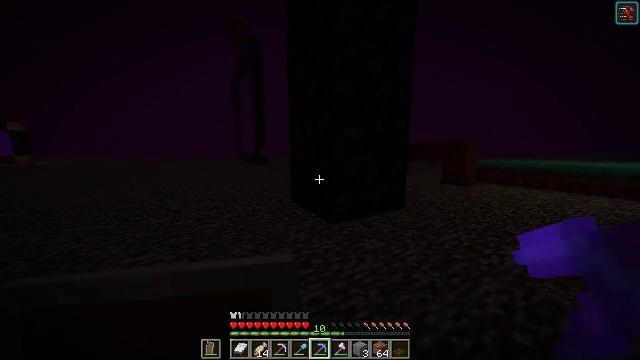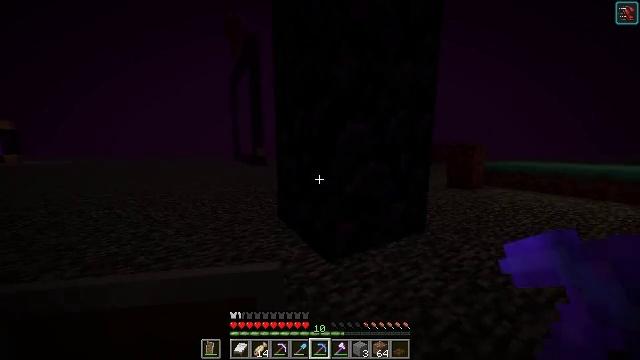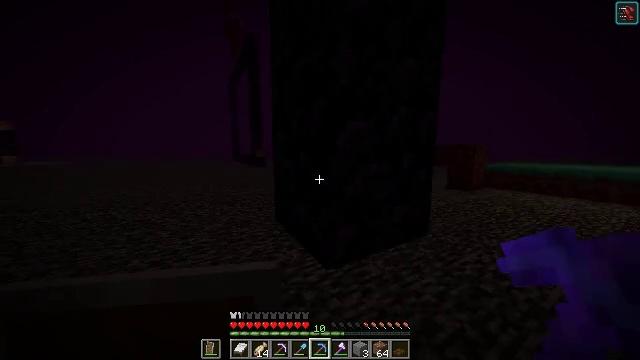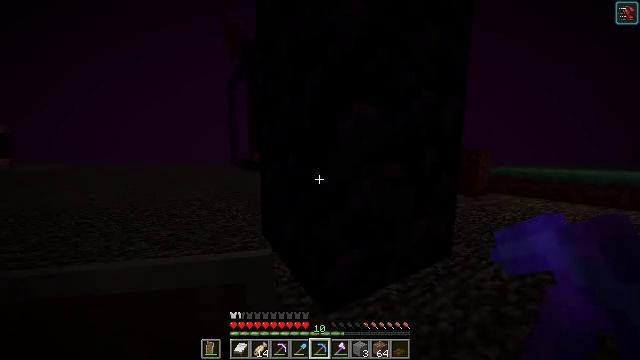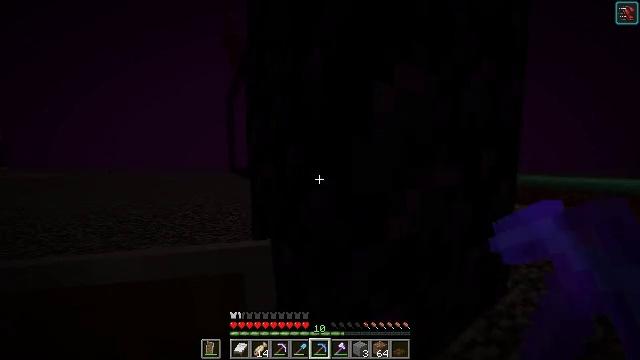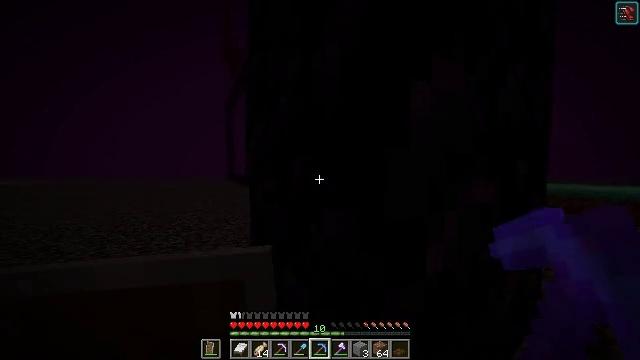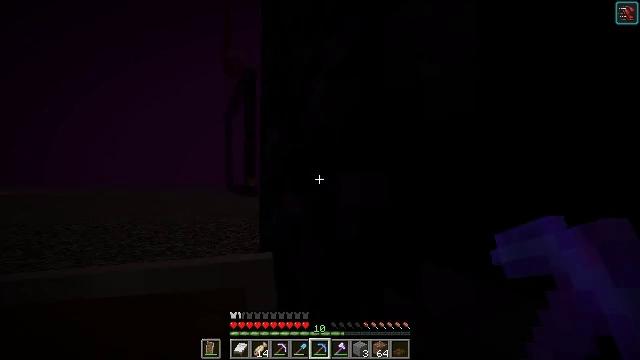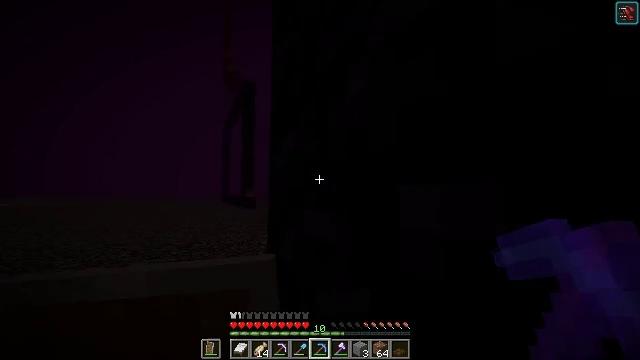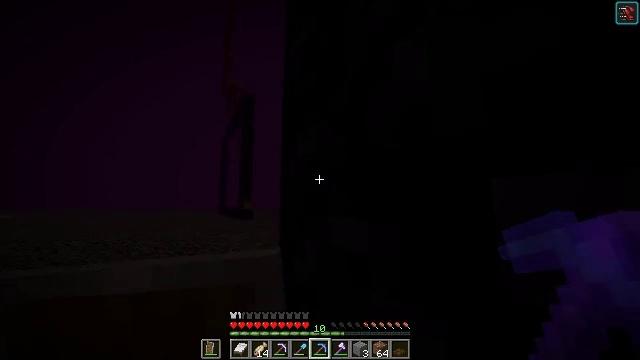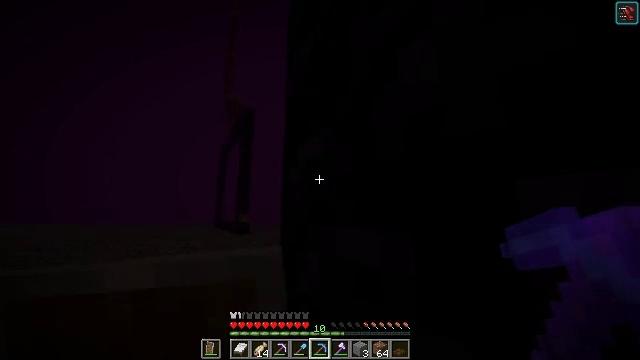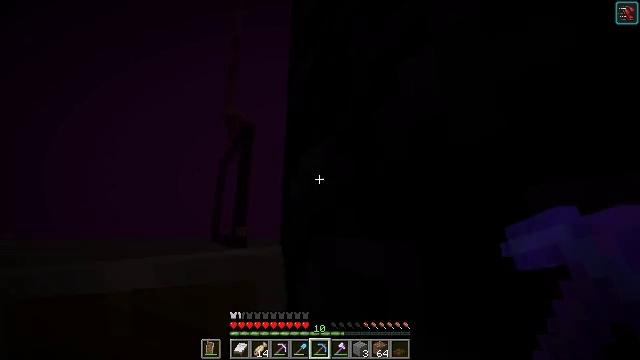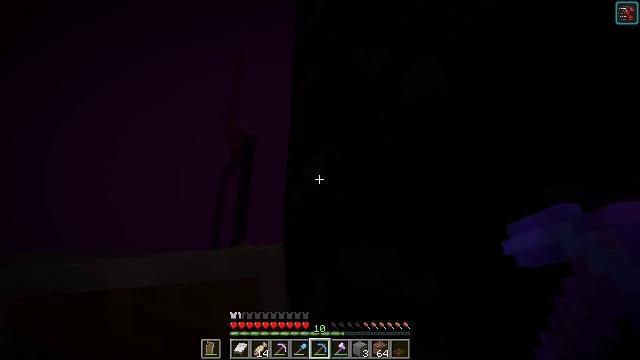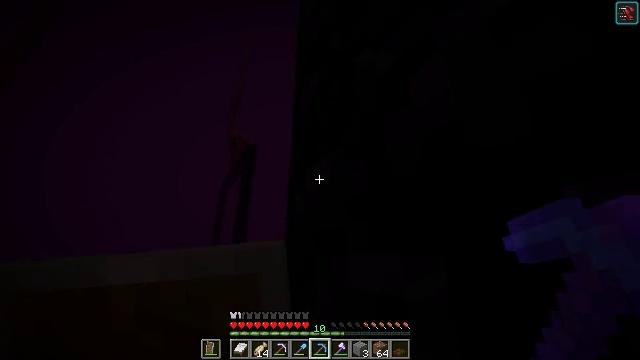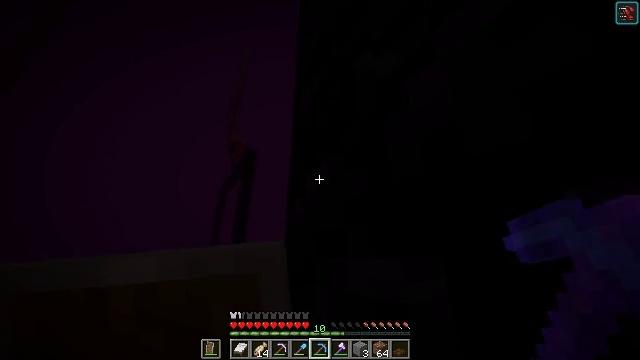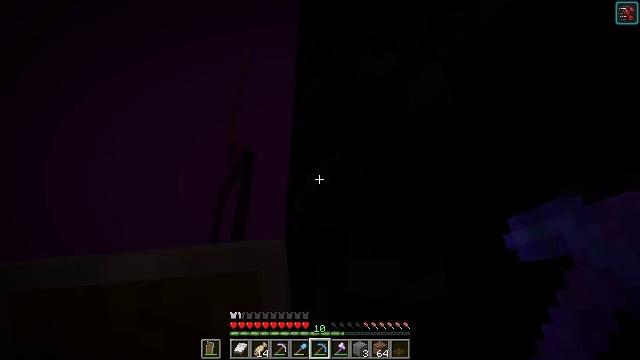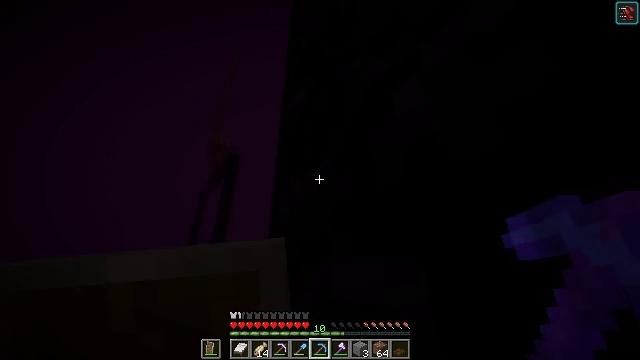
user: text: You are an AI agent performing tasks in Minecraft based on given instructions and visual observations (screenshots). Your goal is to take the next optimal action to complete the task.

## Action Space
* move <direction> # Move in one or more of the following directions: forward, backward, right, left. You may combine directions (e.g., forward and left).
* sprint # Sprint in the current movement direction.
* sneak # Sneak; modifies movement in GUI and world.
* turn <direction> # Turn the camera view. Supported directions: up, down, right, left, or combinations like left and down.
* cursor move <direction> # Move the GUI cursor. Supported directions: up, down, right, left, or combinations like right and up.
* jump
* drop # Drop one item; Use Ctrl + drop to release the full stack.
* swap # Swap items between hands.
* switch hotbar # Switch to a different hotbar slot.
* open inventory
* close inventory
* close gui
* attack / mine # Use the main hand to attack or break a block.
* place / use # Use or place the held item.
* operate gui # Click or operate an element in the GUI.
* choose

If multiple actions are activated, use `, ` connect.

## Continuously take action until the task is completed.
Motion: motion action
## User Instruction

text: Gather obsidian from a lava source.
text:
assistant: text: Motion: move forward
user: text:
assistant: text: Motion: move forward
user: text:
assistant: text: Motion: move forward, turn up
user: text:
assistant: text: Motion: move forward, turn up
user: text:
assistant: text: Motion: move forward, turn up
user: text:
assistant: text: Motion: turn up
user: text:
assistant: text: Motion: turn up
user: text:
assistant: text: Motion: turn up
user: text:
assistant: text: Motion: turn up
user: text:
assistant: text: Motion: turn up
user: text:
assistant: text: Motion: turn up
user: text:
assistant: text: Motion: turn up
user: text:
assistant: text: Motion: turn up
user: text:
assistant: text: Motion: no_op
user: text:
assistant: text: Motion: turn right and up
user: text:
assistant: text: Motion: turn right and up
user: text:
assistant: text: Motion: turn right and up
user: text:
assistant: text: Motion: turn right and up
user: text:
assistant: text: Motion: turn right and up, attack / mine
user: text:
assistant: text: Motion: turn right and up, attack / mine
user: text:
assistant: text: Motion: turn right and up, attack / mine
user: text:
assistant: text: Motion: turn left and up, attack / mine
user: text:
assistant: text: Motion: attack / mine
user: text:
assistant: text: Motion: turn right, attack / mine
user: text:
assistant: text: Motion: turn right, attack / mine
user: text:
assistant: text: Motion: turn right, attack / mine
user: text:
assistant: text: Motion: turn right and down, attack / mine
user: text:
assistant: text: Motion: turn right, attack / mine
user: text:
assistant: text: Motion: turn right and up, attack / mine
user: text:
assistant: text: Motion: turn right, attack / mine